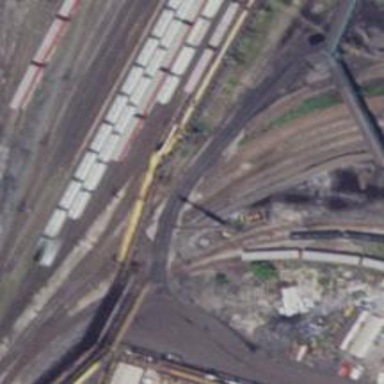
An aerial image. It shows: Crossing for the railway.